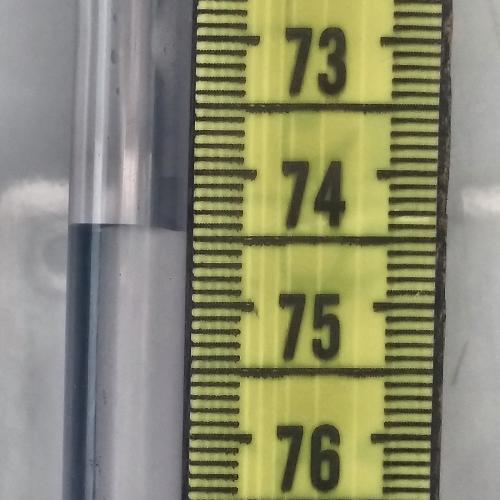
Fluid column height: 74.4 cm